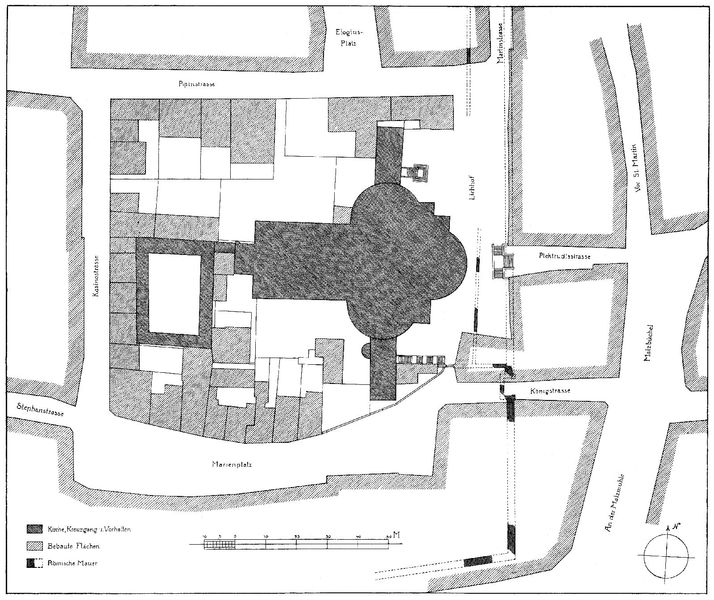
Titel: St. Maria im Kapitol in Köln
Standort: Köln, St. Maria im Kapitol (EU - D - NRW)
Schlagwörter: weiß, stadt, grau, schwarz, straße, zeichnung, anlage, gebäude, architektur, felder, häuser, kirche, wege, fläche, mauer, steinmauer, platz, straßen, kloster, münchen, schraffur, schwarzweiß, kathedrale, quadrate, apsis, plan, bau, marienplatz, abbildung, legende, basilika, frauenkirche, grundriss, kreuzgang, maßstab, bauplan, architekt, lageplan, michaelskirche, skala, umgebung, kappelle, kompass, marienkirche, nordpfeil, rche, stadteil, stephanstrasse, marienbad